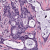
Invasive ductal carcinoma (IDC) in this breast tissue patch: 1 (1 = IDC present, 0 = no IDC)